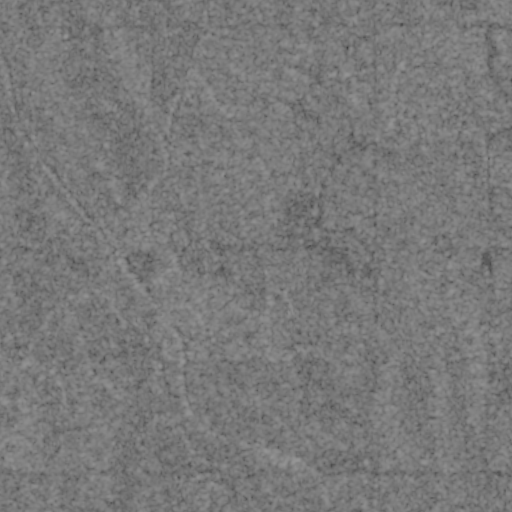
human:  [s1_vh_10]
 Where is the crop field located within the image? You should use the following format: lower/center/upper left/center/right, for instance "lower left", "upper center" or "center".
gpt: The crop field is located in the lower right of the image.
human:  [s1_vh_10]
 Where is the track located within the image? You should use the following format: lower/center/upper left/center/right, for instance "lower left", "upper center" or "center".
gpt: There is no track in the image.

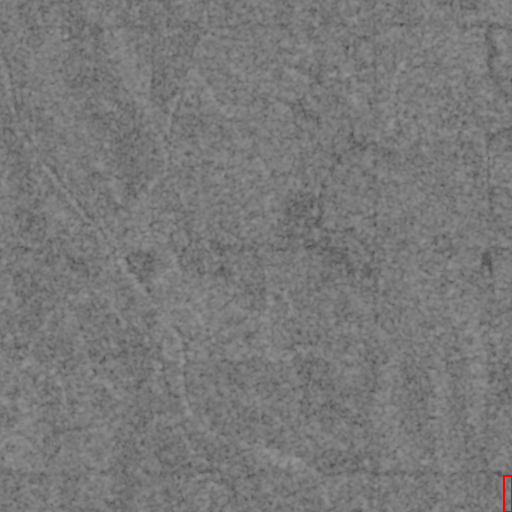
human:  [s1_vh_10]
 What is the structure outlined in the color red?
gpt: The structure outlined in red is a crop field.
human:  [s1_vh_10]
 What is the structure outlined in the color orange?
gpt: There is no orange outline.